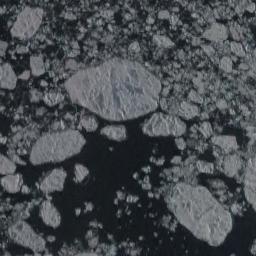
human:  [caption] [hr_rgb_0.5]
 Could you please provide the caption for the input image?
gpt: A large piece of ice and many small pieces of ice floating around it float on the deep blue sea .

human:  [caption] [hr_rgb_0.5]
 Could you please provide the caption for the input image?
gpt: There are many ice on the dark blue sea .

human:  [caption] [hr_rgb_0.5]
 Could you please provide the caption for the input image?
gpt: The sea ice below is sparse .

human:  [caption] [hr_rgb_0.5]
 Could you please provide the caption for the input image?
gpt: A lot of sea ice gathers together and the color of the seawater is deep blue .

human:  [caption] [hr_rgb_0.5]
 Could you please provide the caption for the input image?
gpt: There are many pieces of sea ice .